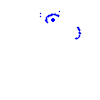
Particle: kaon